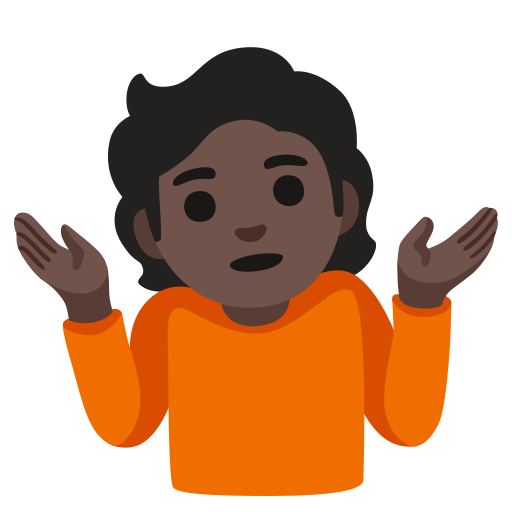
Emoji: 🤷🏿